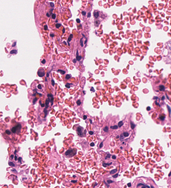
Tumor epithelial tissue: no
Tumor-associated stroma tissue: no
Normal tissue: yes